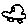
Label: car